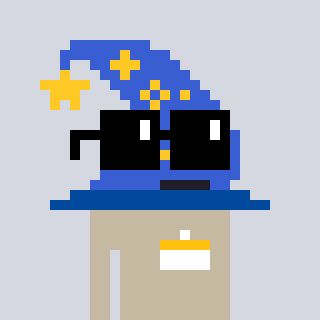
a pixel art character with square black sunglasses, a wizard hat-shaped head and a bege-colored body on a cool background